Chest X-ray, PA view. Patient: 78 years old, sex M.
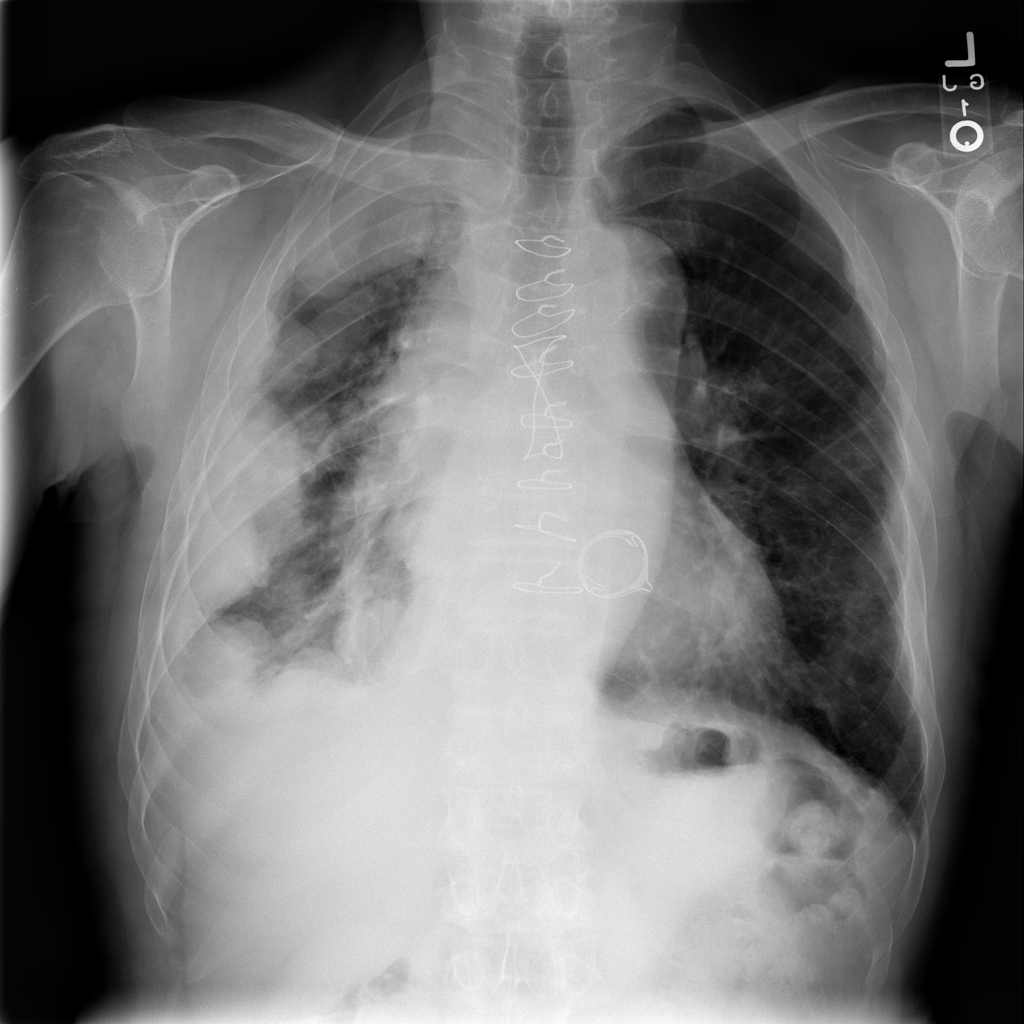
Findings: Pleural_Thickening